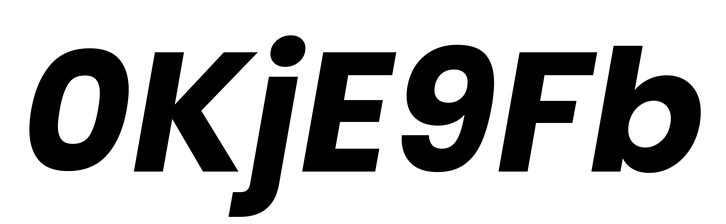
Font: Poppins-BoldItalic